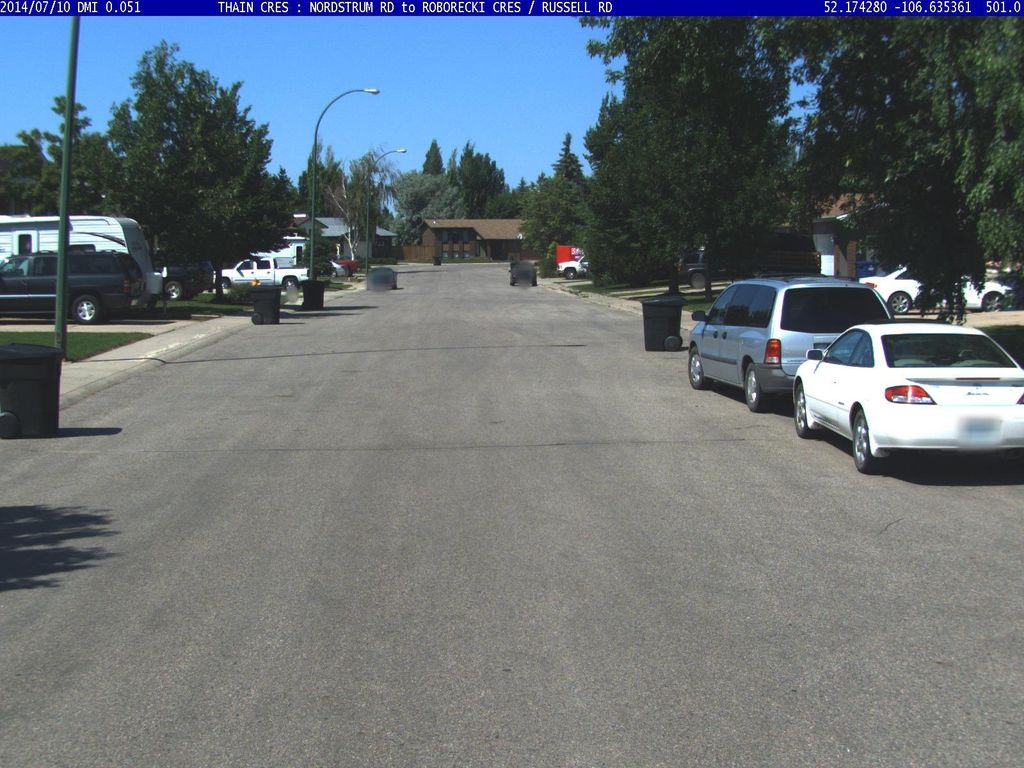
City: saskatoon